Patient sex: M
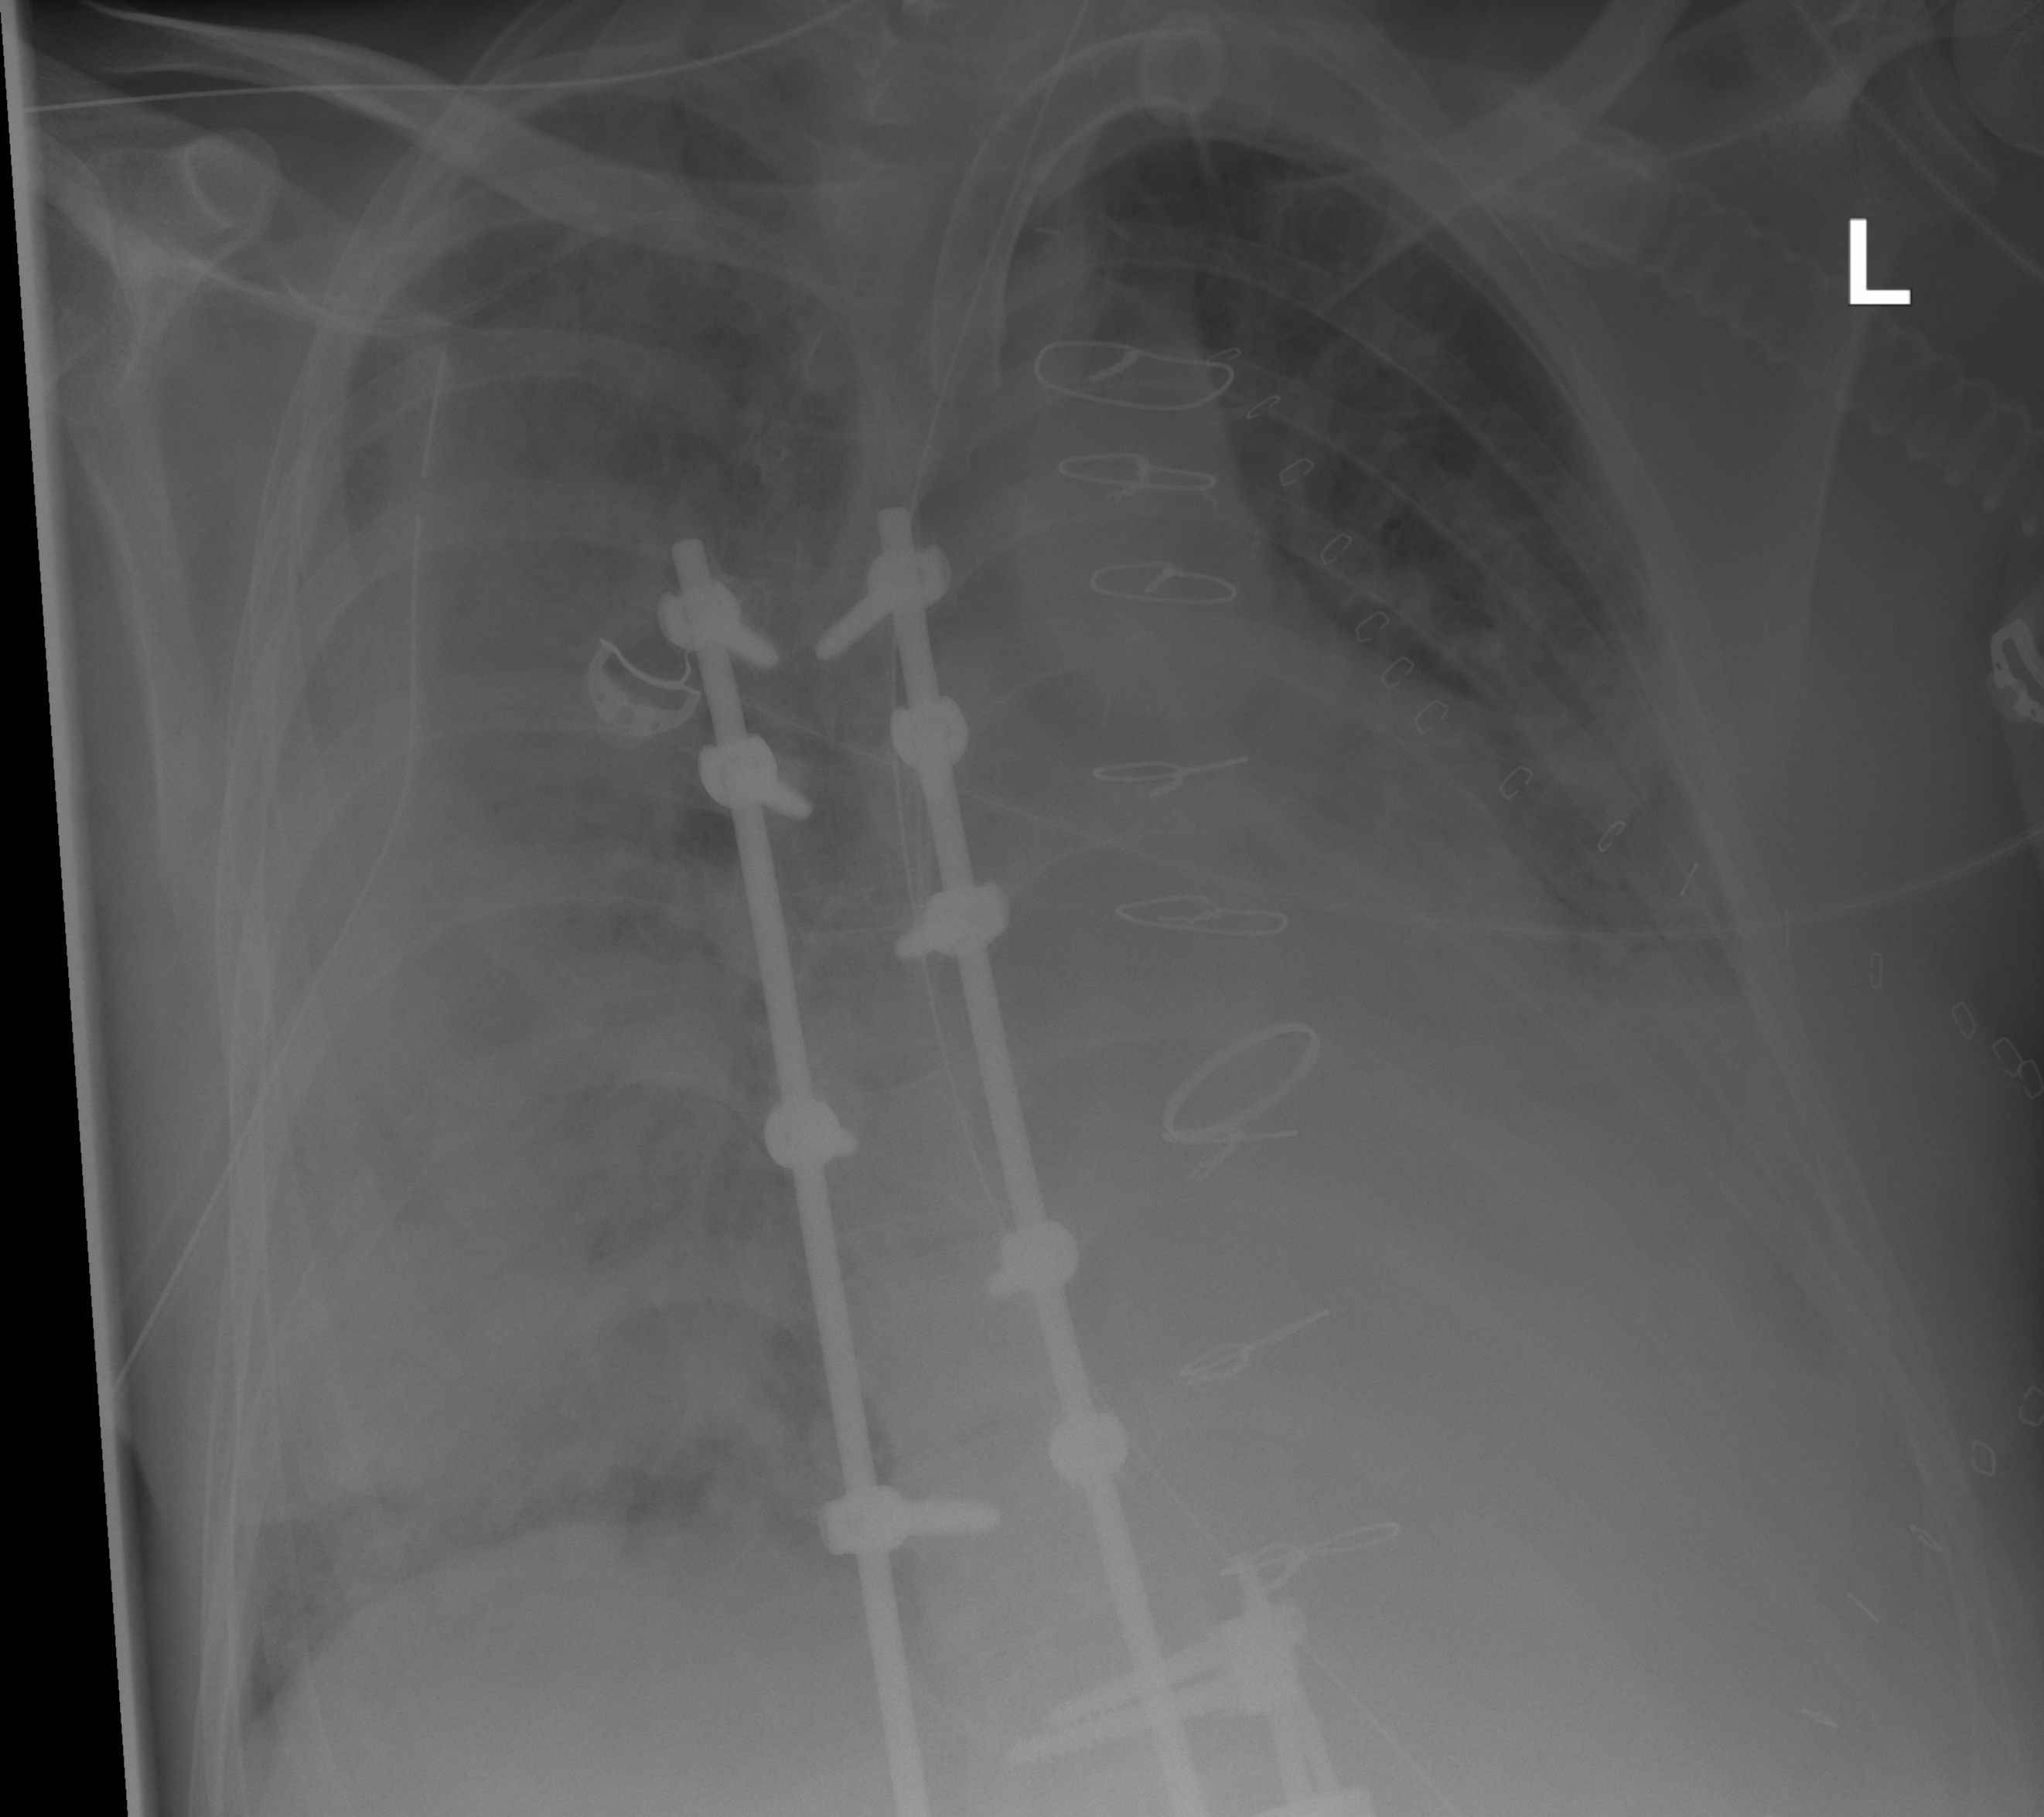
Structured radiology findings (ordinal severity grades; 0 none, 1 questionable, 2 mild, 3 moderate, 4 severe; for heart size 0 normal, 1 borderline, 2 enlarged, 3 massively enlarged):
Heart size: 1
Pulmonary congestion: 2
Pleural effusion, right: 2
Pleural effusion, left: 2
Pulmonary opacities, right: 3
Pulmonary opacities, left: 2
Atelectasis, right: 2
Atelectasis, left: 2